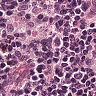
Metastatic tissue present: no